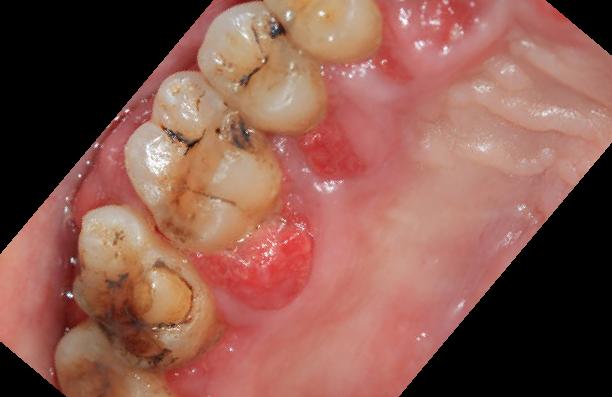
Condition: Calculus